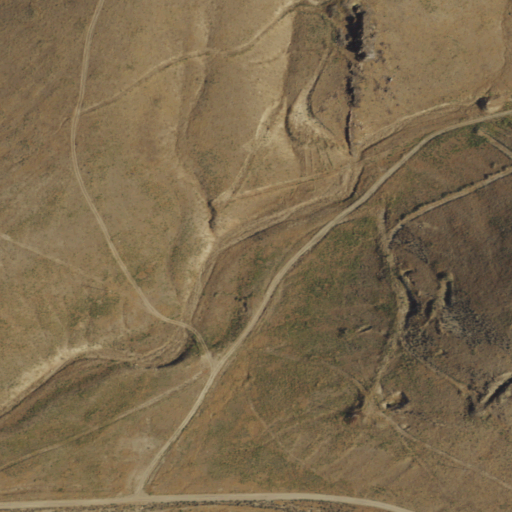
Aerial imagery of valley in Nevada named High Grade Canyon containing only grassland